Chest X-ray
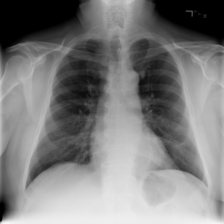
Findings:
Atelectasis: positive
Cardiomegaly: negative
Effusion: negative
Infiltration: negative
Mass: negative
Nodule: negative
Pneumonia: negative
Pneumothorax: negative
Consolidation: negative
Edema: negative
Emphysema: negative
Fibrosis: negative
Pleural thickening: negative
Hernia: negative